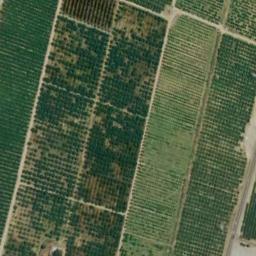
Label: rectangular_farmland